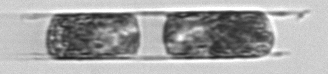
Label: Hemiaulus